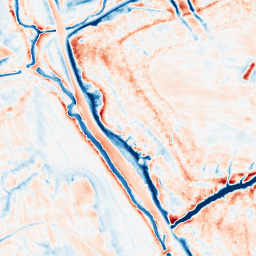
Category: edge_preserving
Decomposition family: anisotropic_diffusion
Decomposition parameters: iterations: 50
kappa: 10
gamma: 0.2
Upsampling method: bicubic_16x
Upsampling parameters: scale: 16
Upsampling scale: 16